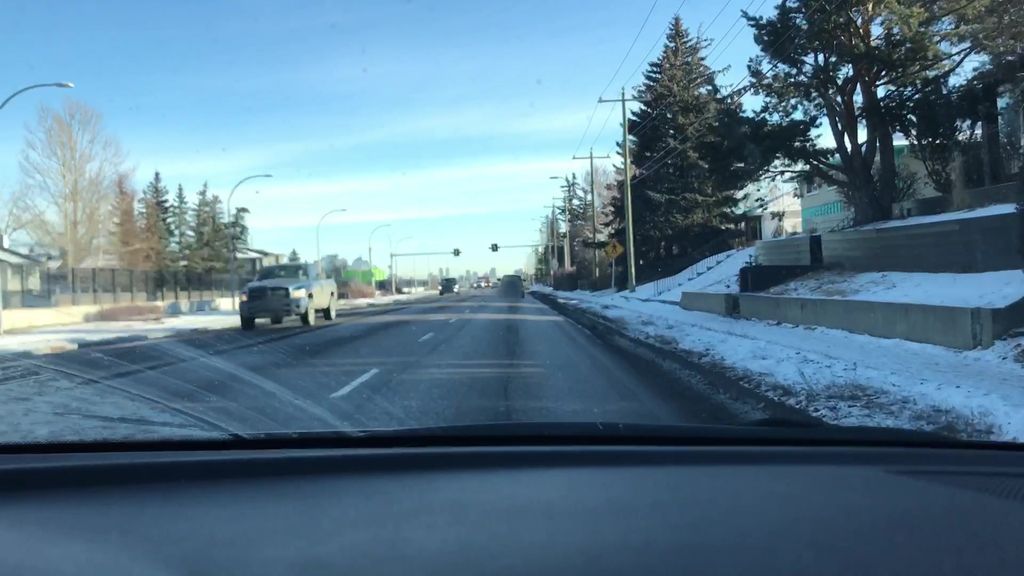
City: calgary